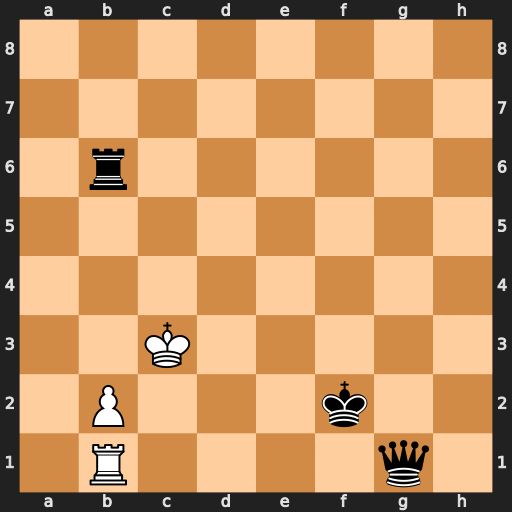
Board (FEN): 8/8/1r6/8/8/2K5/1P3k2/1R4q1
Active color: w
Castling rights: -
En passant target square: -
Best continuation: Rxg1 Kxg1 b4 Kf2 Kc4